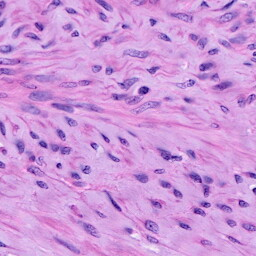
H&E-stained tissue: Cervix